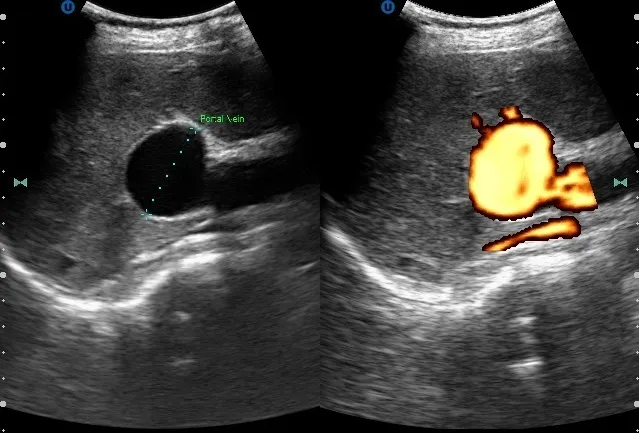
Portal vein presenting a fusiform dilatation in ultrasonography.
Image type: radiology (ultrasound)